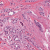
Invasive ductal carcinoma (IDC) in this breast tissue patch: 1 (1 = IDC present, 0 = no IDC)